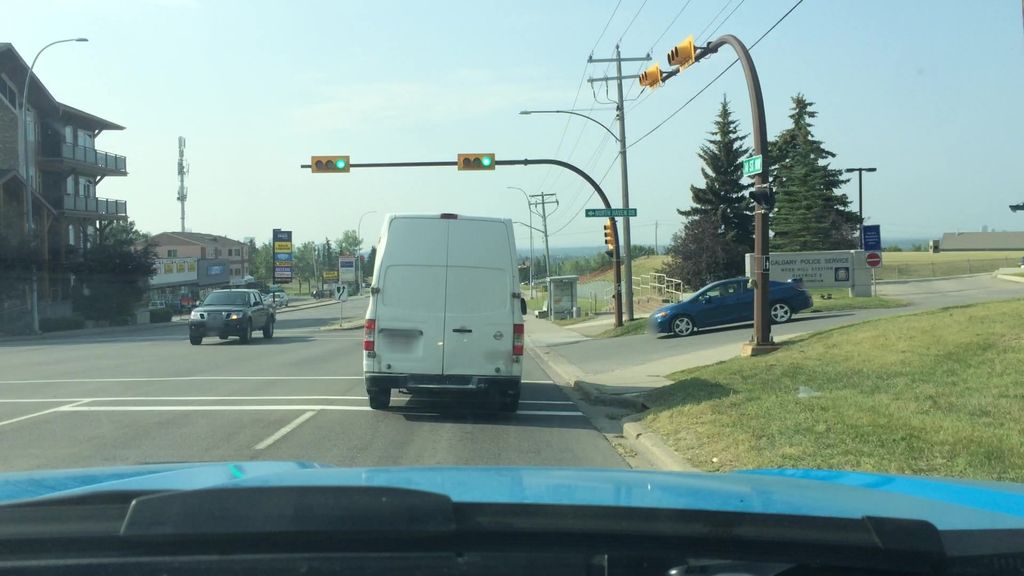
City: calgary